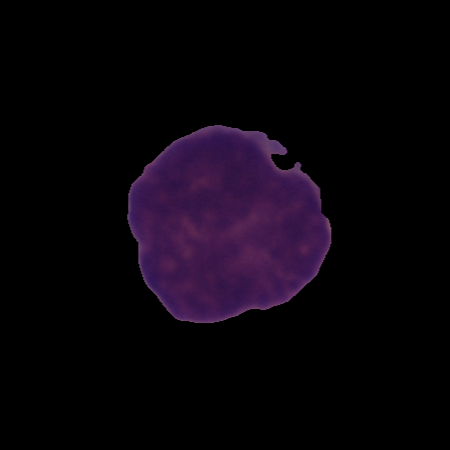
Label: cancer